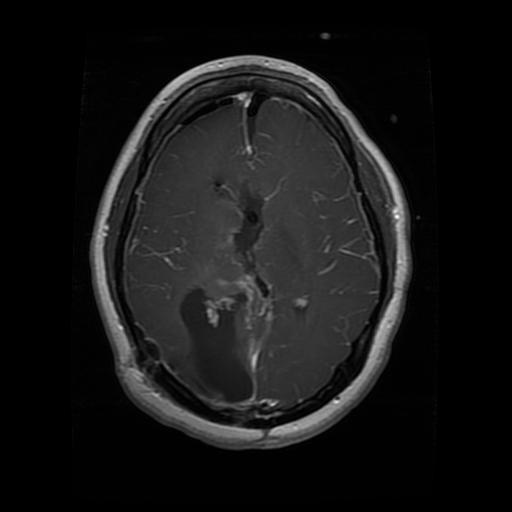
Label: glioma